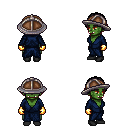
a pixel art fantasy rpg character, female body template, orc, green skin, blue robe, teal pants, black parted hairstyle, chain helm, gold gloves, black shoes, four views (front, back, left, right), 2x2 character sprite sheet, small pixel art, hard edges, no anti-aliasing